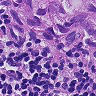
Metastatic tissue present: yes